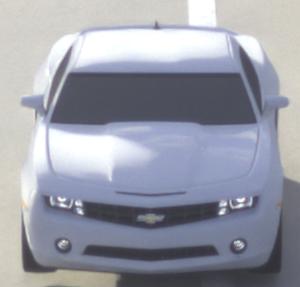
Make: Chevrolet
Model: Camaro Cabriolet 6.2 V8
Detailed model: Camaro (V) Coupé
Model produced from: 2011/09
Model produced until: 2014/02
Doors: 2
Color: white
Road condition: dry road
Daytime: morning or afternoon
Contrast: medium contrast